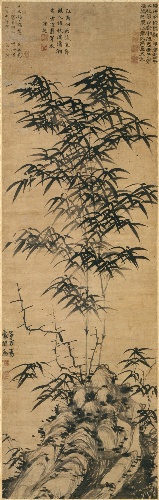
Title: 元    鄧宇    竹石圖    軸|Bamboo and rock
Artist: Deng Yu
Artist bio: Chinese, ca. 1300–after 1378
Date: ca. 1360–67
Object type: Hanging scroll
Classification: Paintings
Medium: Hanging scroll; ink on paper
Culture: China
Period: Yuan dynasty (1271–1368)
Dimensions: Image: 53 3/16 x 16 5/8 in. (135.1 x 42.2 cm)
Overall with mounting: 104 1/4 x 23 7/8 in. (264.8 x 60.6 cm)
Overall with knobs: 104 1/4 x 27 1/8 in. (264.8 x 68.9 cm)
Department: Asian Art
Credit line: From the P. Y. and Kinmay W. Tang Family Collection, Gift of Oscar L. Tang, 1991
Accession year: 1991
Repository: Metropolitan Museum of Art, New York, NY
Tags: Bamboo